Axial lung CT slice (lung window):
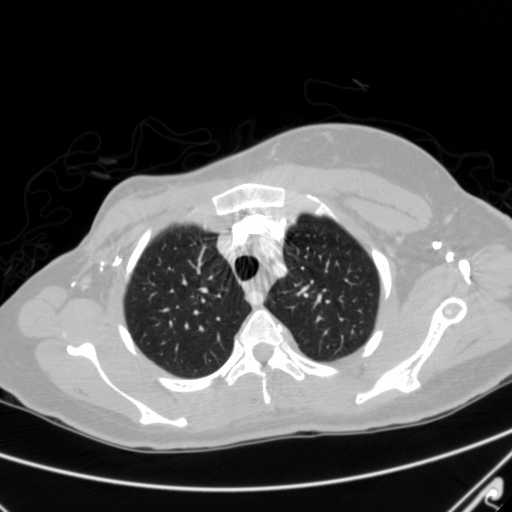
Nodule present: no